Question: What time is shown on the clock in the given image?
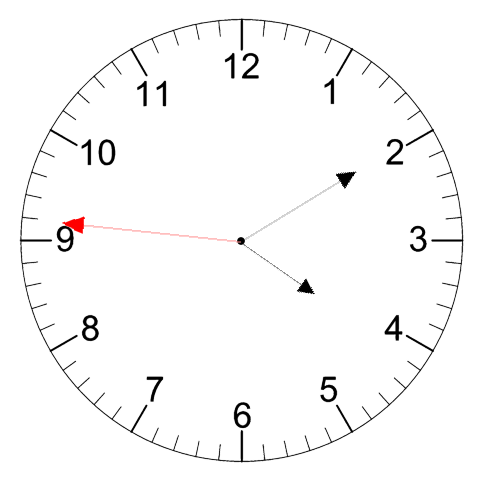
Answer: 04:09:46